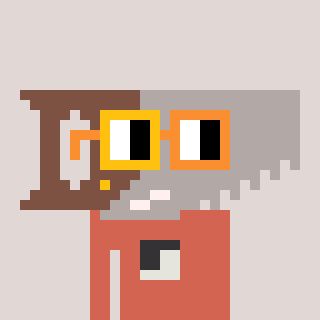
a pixel art character with square yellow and orange glasses, a saw-shaped head and a peachy-colored body on a warm background